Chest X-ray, AP view. Patient: 60 years old, sex F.
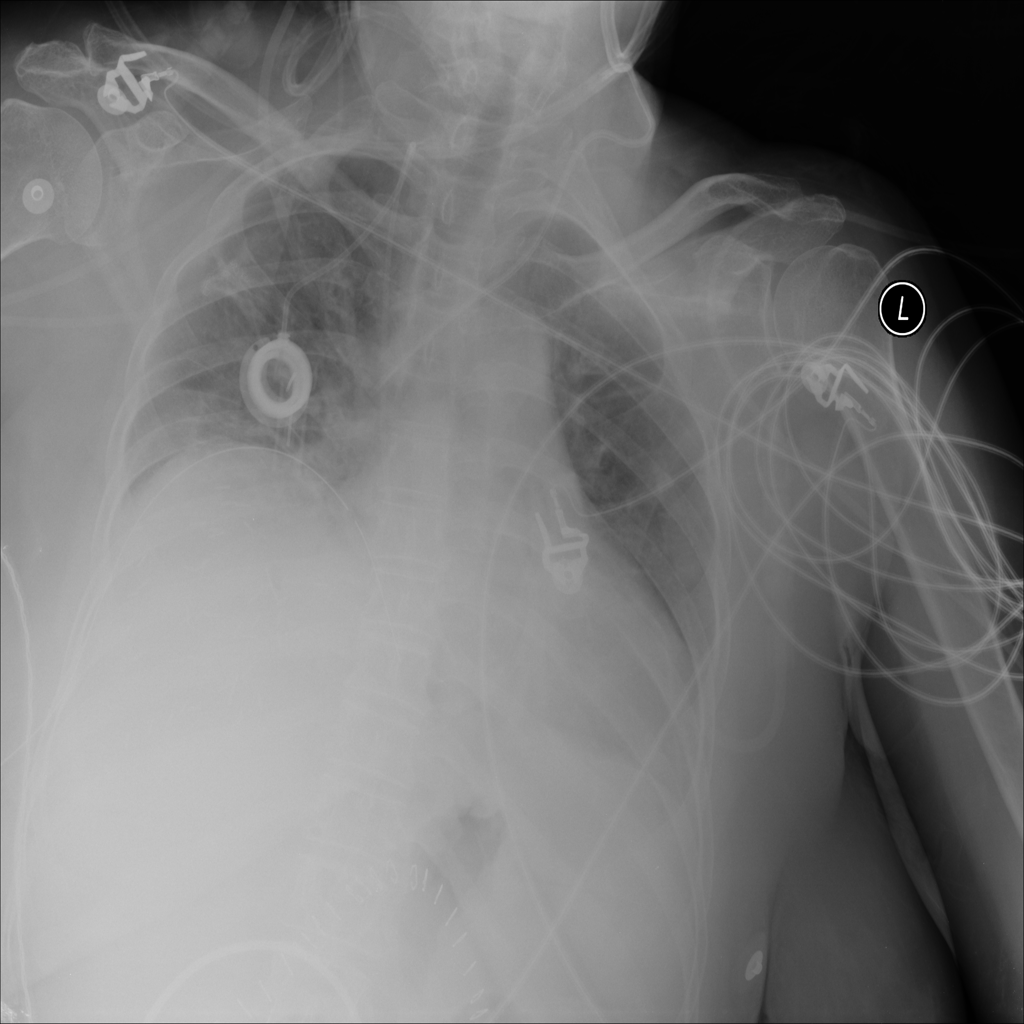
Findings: No Finding